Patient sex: M
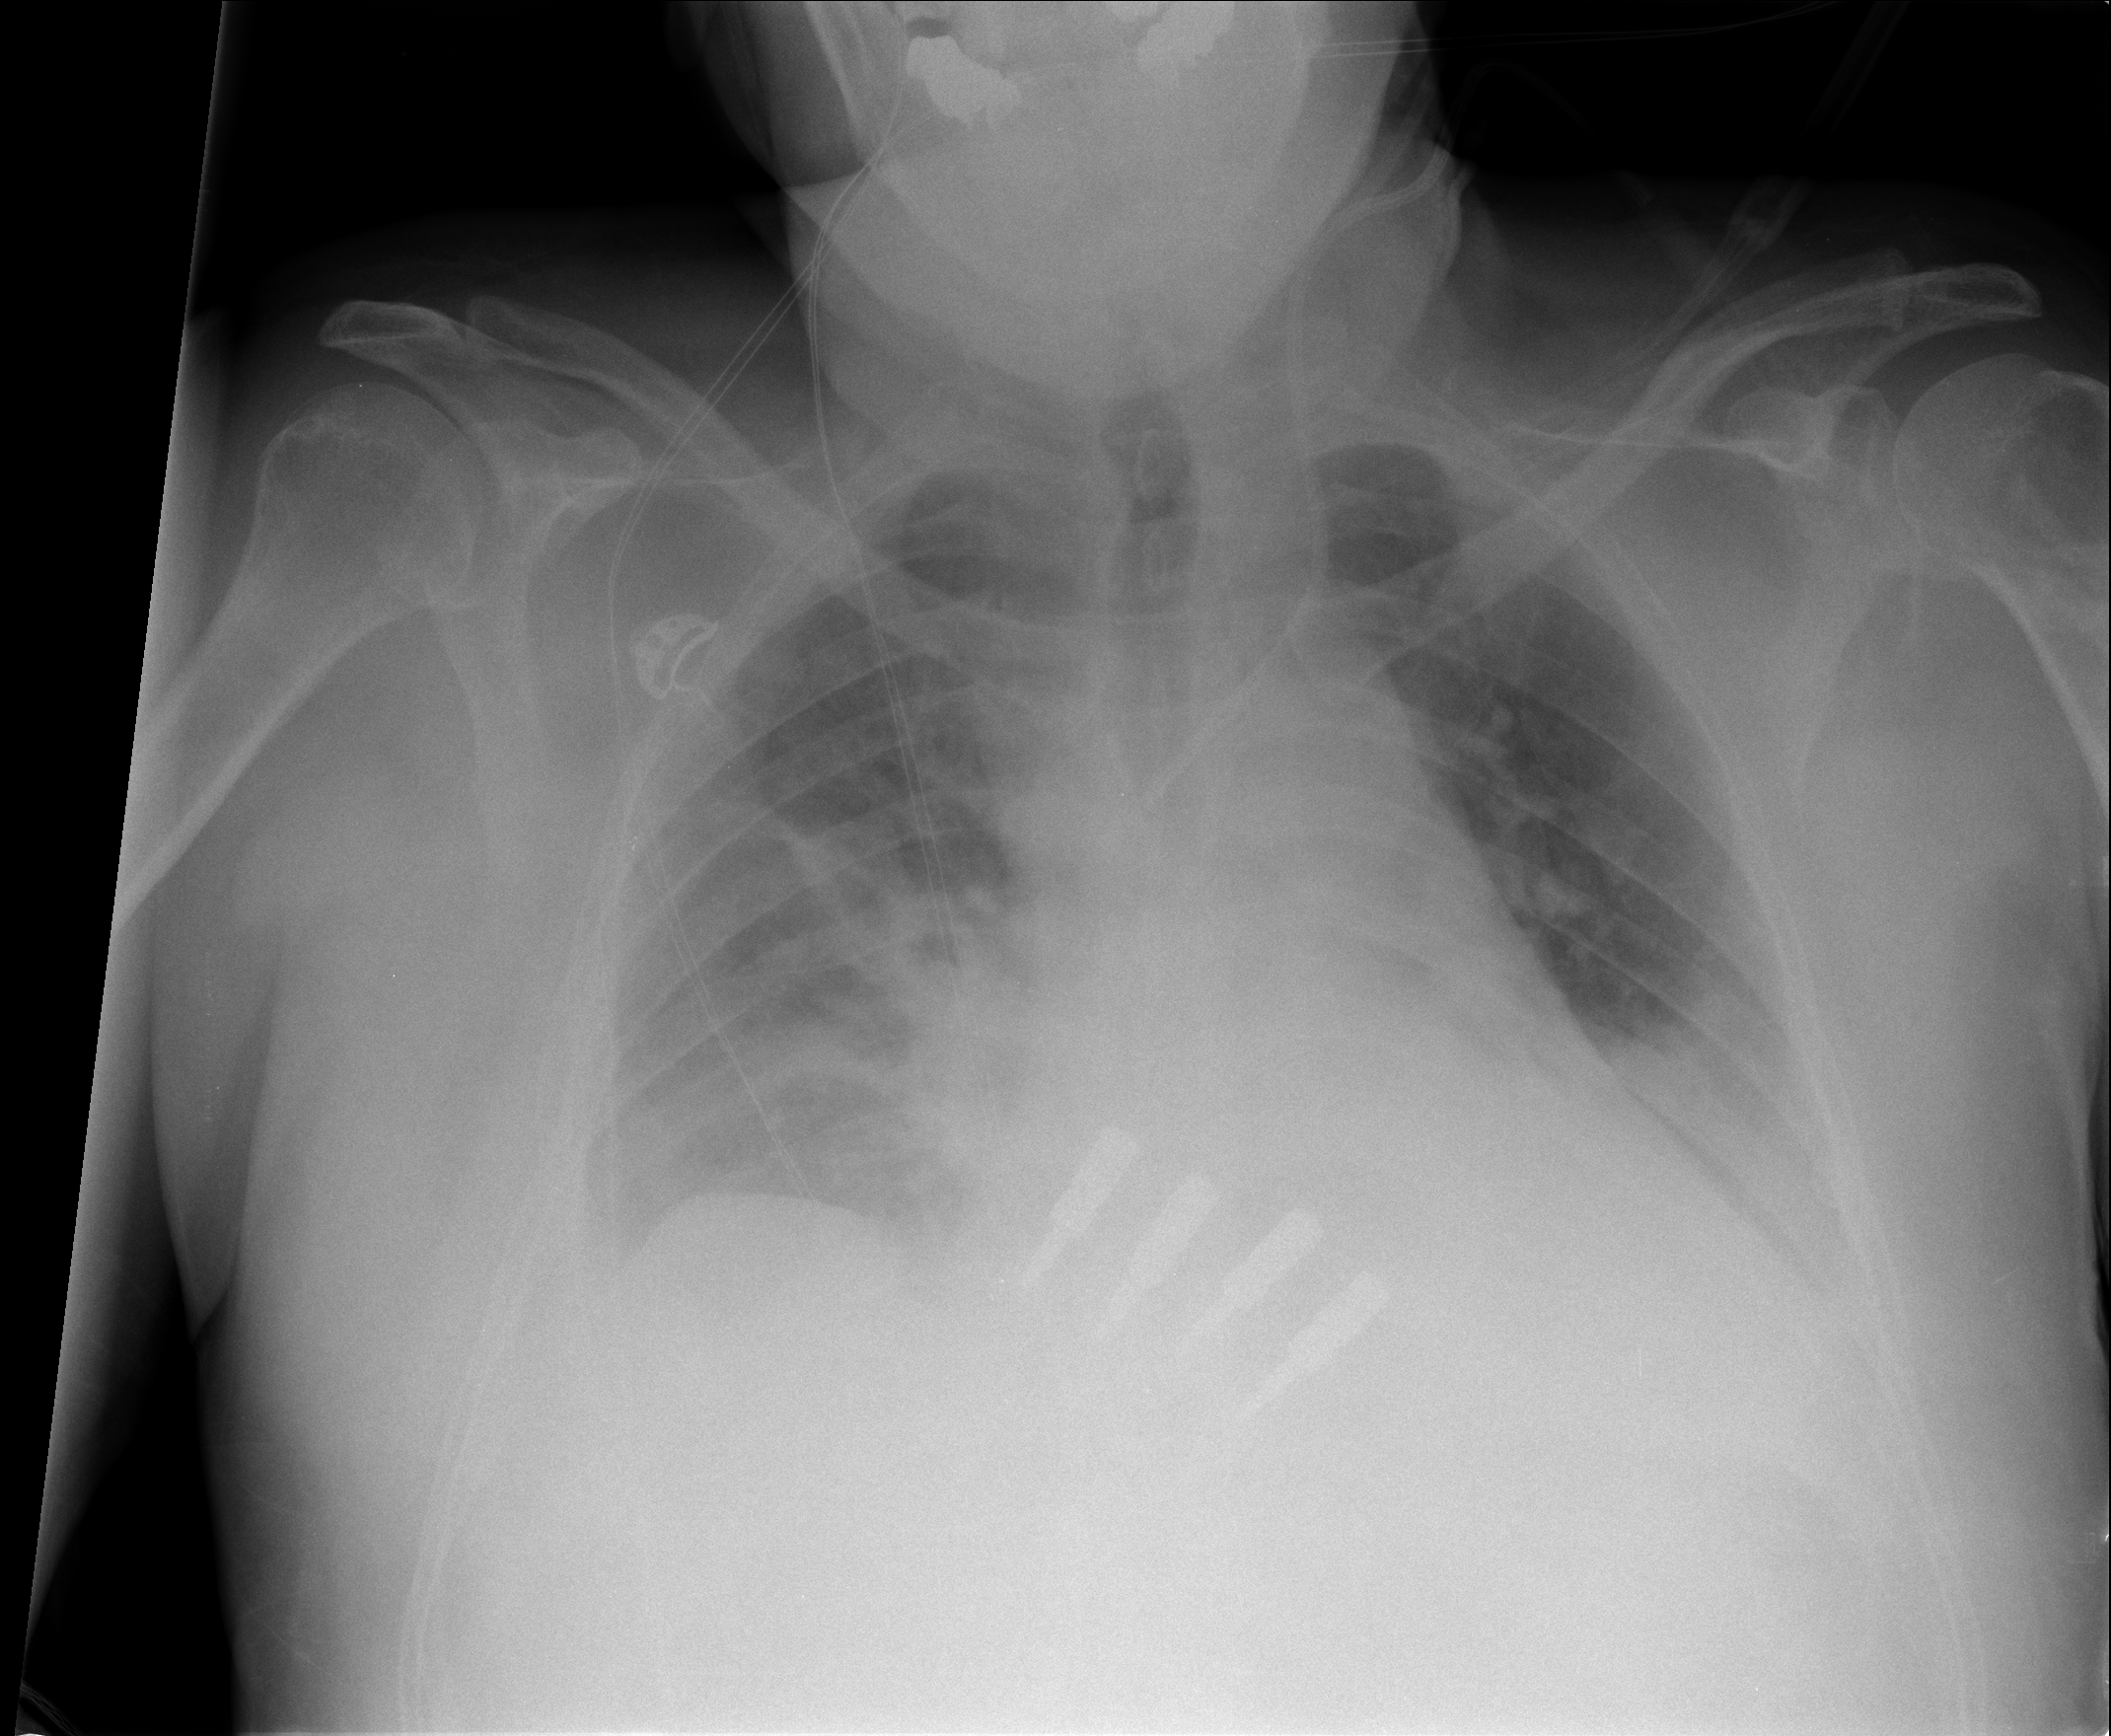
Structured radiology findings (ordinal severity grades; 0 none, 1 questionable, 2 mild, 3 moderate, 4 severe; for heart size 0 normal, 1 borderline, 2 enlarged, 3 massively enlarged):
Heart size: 1
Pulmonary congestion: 2
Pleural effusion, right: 2
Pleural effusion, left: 2
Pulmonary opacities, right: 2
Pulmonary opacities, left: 0
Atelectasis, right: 3
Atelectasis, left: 2